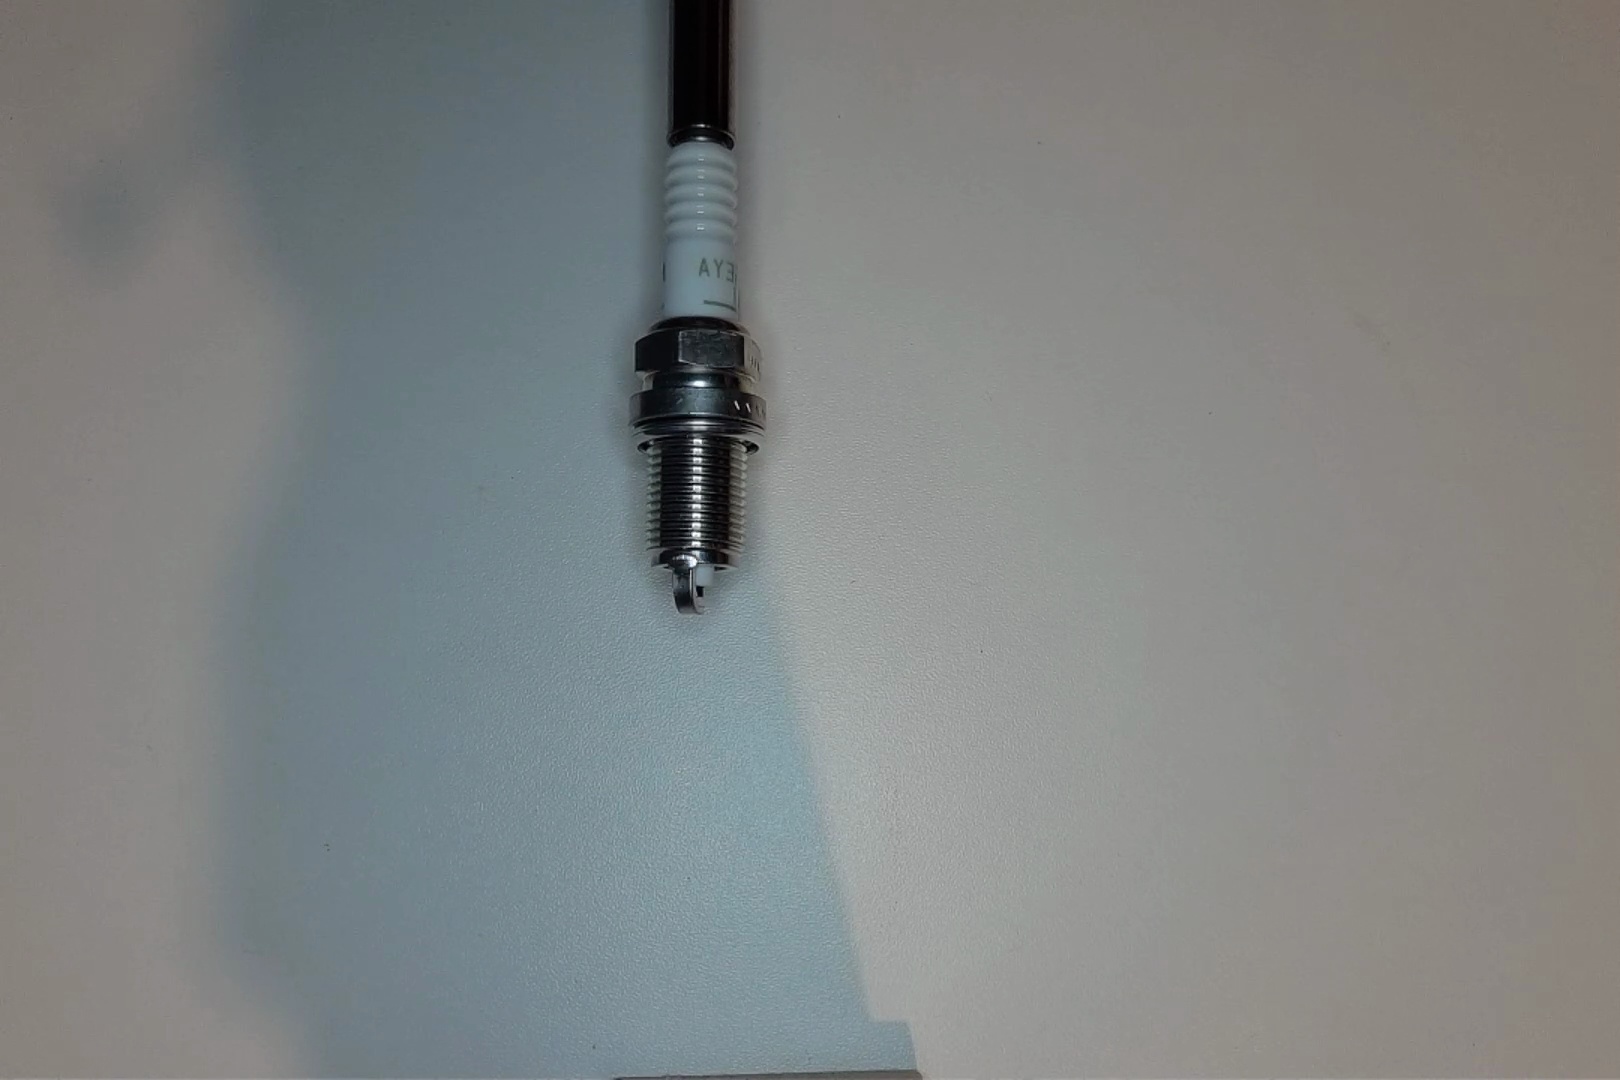
Label: no anomaly